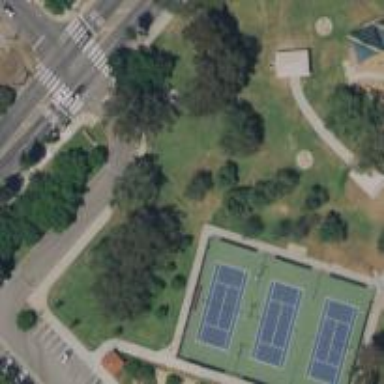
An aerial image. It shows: Tennis court in leisure pitch.